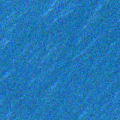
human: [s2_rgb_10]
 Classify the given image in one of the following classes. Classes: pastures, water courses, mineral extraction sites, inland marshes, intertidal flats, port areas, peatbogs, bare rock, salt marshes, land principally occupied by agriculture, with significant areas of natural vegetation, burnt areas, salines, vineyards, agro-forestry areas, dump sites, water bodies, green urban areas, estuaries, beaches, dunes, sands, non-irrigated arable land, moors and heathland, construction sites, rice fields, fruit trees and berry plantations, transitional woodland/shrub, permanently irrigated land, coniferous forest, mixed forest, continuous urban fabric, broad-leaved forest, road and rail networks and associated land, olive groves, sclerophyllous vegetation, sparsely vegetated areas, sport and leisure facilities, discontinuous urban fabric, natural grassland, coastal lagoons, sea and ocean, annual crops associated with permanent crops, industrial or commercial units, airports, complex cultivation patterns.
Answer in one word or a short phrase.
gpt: sea and ocean